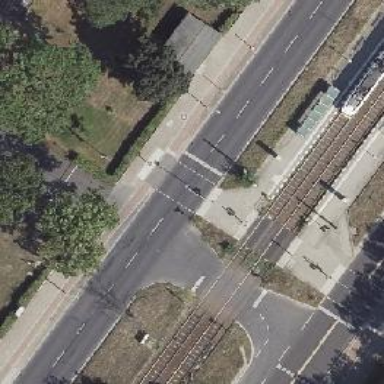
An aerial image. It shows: Road with traffic signals.